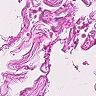
Metastatic tissue present: no